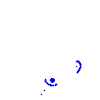
Particle: kaon